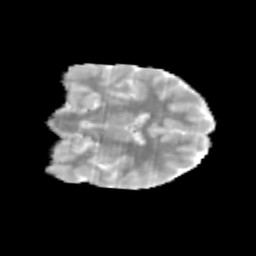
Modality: MD
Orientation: coronal
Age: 9
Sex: male
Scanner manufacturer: siemens
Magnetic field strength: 3 T
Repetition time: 3.8 s
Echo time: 0.07 s